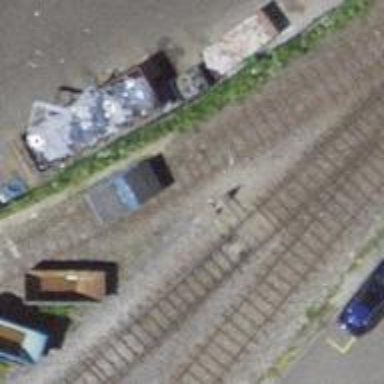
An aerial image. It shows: Rail spur service.